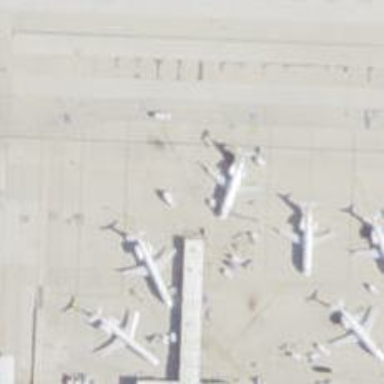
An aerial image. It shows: Airport gate.